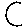
Label: moon